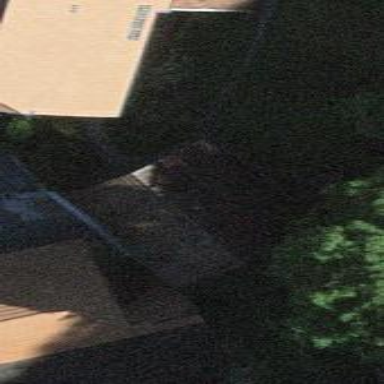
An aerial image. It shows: Rural barn.